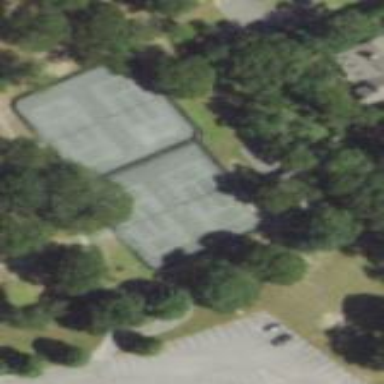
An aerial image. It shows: Tennis court on the leisure land pitch.